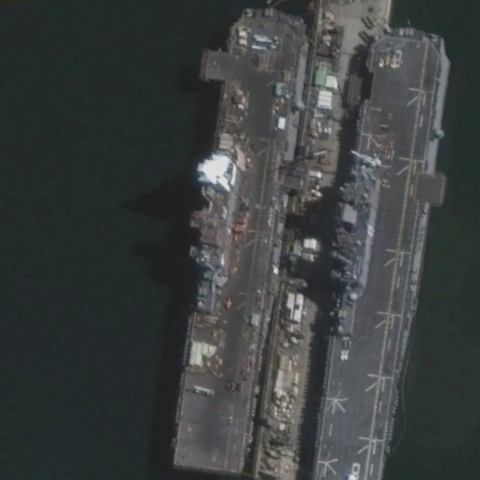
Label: assault